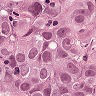
Metastatic tissue present: yes